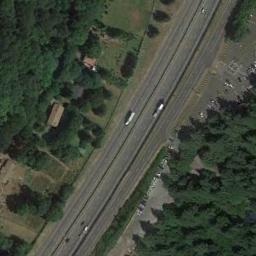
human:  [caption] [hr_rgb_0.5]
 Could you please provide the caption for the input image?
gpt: A straight freeway goes through the forest with many dark green trees .

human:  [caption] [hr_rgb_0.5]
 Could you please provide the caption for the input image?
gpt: There are large green forests around the freeway, There are several cars on the freeway, There are several buildings in the forest .

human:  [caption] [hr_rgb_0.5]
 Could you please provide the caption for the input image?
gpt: There are few cars on the motorway .

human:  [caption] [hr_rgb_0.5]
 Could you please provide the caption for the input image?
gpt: The freeway goes through the forest and grass .

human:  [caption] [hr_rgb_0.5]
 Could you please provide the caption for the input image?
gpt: There are some green trees beside the freeway .